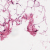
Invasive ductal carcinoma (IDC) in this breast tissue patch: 0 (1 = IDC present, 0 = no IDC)